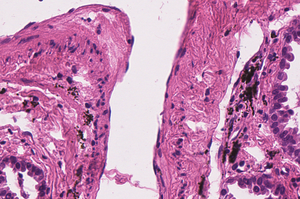
Tumor epithelial tissue: yes
Tumor-associated stroma tissue: yes
Normal tissue: no